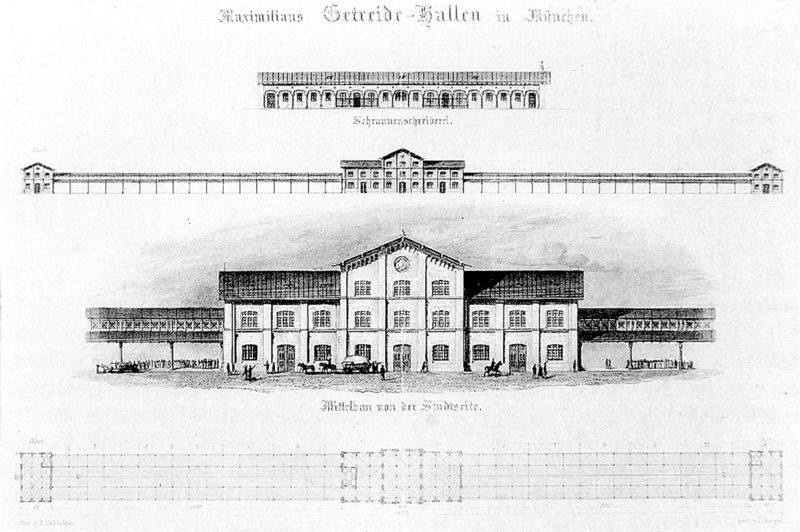
Titel: Schrannenschreiberei und Schrannenhalle in München, Aufrisse und Grundriss
Standort: München
Institution: Stadtmuseum, Graphische Sammlung
Schlagwörter: dunkel, himmel, weiß, dreieck, frauen, menschen, fenster, grau, hell, männer, schwarz, skizze, säulen, zeichnung, dach, gebäude, haus, leute, alt, architektur, lang, drei, front, bauern, kreis, pferd, pferde, reiter, schuppen, schrift, ansicht, fassade, getreide, dächer, giebel, grafik, linien, hof, fabrik, kutsche, pilaster, auto, wagen, vorsprung, symmetrie, seitenansicht, bauer, galerie, halle, aufsicht, foto, überdachung, scheune, bayern, münchen, rundfenster, stockwerk, groß, schwarzweiß, text, beschriftung, überschrift, bahnhof, entwurf, vorderseite, fahren, rückansicht, frontalansicht, risalit, gut, gutshof, konstruktion, stall, gehöft, landwirtschaft, plan, achse, gespann, stockwerke, lagerung, perde, speicher, vorrat, lager, grundriss, fuhrwerk, aufriss, architekturzeichnung, maßstab, bauzeichnung, mittelbau, goldener schnitt, satteldach, pferdewagen, hallen, reithalle, maximilian, länge, deutsches band, skelettbau, industriebau, schranne, getreidehalle, akaden, dreistock, fronansicht, getreidehallen, kaiser maximilian, langgezogen, rundbogenfries, ställe, lagern, maximilian ii, furhwerk, maximilian i, ballen, zentralgebäude, kusche, 19. jahrhundert, mittelhaus, frontsicht, mittelbau von der stadtseite, maximilians getreide-hallen in münchen